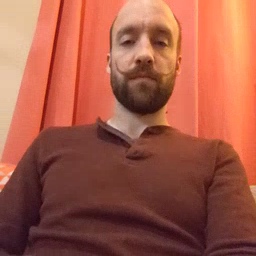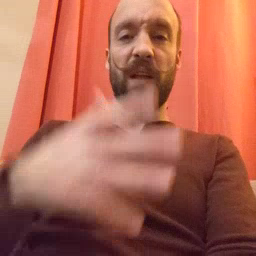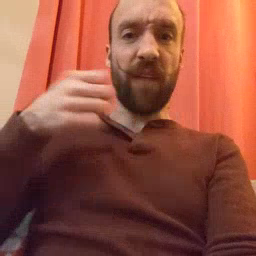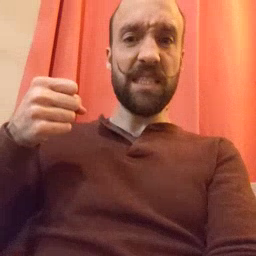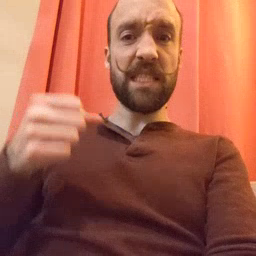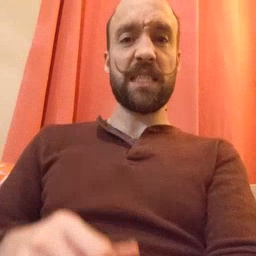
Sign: fast